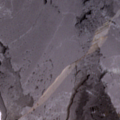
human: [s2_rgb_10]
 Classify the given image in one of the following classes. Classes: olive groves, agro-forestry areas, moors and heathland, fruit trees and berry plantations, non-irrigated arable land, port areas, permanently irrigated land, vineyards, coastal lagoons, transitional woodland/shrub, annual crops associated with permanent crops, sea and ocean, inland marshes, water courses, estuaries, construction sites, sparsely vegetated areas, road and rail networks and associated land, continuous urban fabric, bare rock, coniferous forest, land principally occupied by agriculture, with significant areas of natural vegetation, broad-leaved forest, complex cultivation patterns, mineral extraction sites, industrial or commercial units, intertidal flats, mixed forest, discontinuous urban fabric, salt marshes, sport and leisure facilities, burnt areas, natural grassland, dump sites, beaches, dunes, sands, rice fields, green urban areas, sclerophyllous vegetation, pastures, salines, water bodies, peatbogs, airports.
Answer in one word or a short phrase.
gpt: sea and ocean